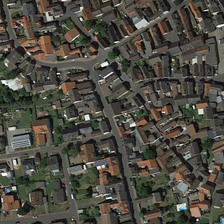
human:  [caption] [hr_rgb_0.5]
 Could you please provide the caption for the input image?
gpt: many buildings and green trees are in a dense residential area .

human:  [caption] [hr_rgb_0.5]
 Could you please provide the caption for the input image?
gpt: many buildings and green trees are in a dense residential area .

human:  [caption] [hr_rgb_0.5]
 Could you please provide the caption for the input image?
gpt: many buildings and green trees are in a dense residential area .

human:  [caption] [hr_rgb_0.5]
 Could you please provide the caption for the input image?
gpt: many buildings and green trees are in a dense residential area .

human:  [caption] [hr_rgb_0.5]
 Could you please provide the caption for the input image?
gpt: many buildings and green trees are in a dense residential area .